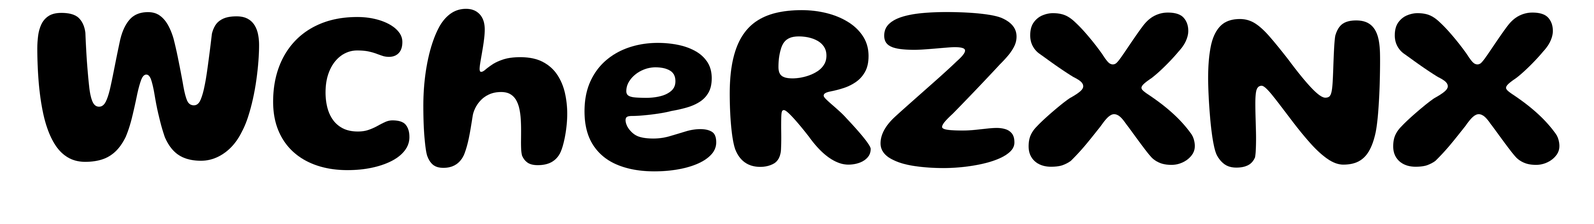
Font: Gluten_SemiBold